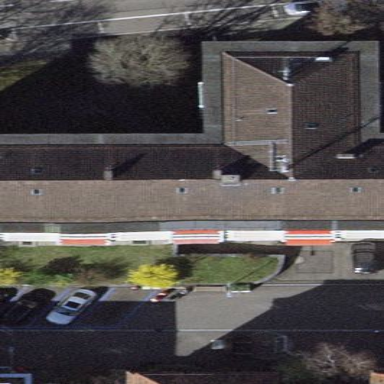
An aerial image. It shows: Hipped roof apartment building.